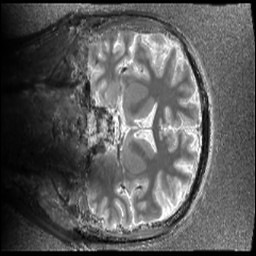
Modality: T1map
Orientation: coronal
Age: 20
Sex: female
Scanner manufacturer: siemens
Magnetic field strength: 6.98 T
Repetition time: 6 s
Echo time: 0.00283 s